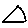
Label: triangle